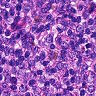
Metastatic tissue present: no